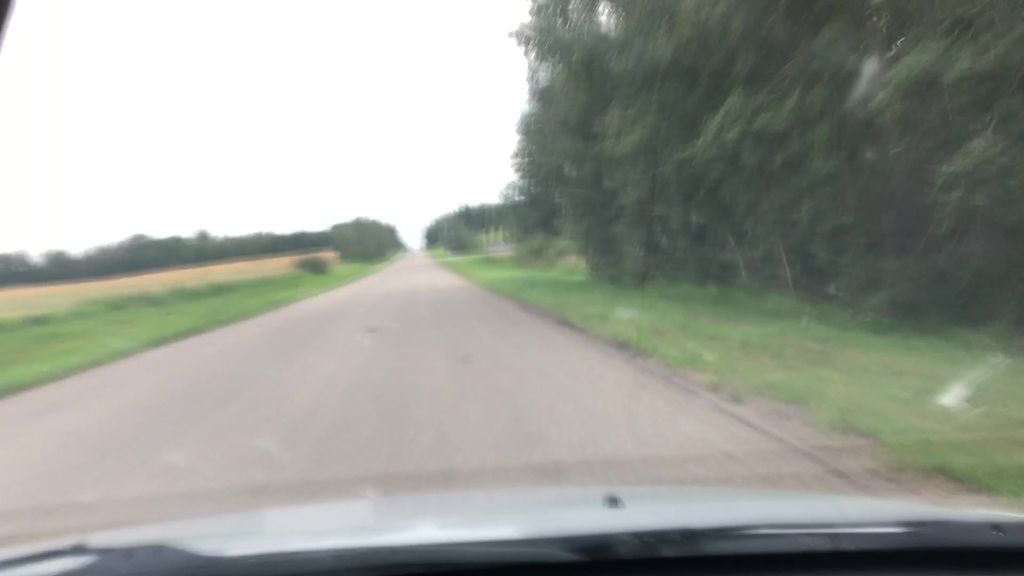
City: edmonton